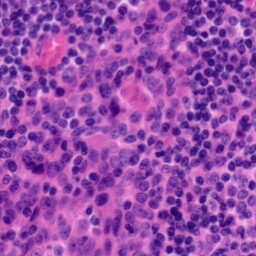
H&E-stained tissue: Tonsil